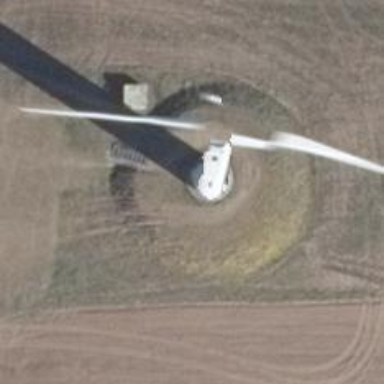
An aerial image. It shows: Wind generator is in the picture.